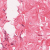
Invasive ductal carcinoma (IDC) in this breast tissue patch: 0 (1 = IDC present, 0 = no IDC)